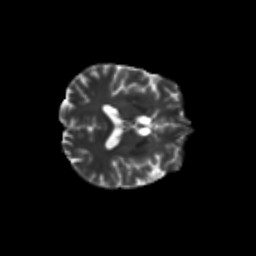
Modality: T2w
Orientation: axial
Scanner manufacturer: siemens
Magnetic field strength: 3 T
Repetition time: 9.2 s
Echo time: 0.084 s